Question: I used this as my XML file. I want to collapse the toolbar when I scroll, keeping the tab bar fixed, but the system taskbar collapses, and not the toolbar.
'''
<?xml version="1.0" encoding="utf-8"?>
<android.support.design.widget.CoordinatorLayout xmlns:android="http://schemas.android.com/apk/res/android"
xmlns:app="http://schemas.android.com/apk/res-auto"
xmlns:tools="http://schemas.android.com/tools"
android:layout_width="match_parent"
android:layout_height="match_parent"
android:fitsSystemWindows="true"
tools:context="com.example.sayan.kennel.MainActivity">
<android.support.design.widget.AppBarLayout
android:layout_width="match_parent"
android:layout_height="wrap_content"
android:theme="@style/AppTheme.AppBarOverlay">
<android.support.v7.widget.Toolbar
android:id="@+id/toolbar"
android:layout_width="match_parent"
android:layout_height="?attr/actionBarSize"
android:background="?attr/colorPrimary"
app:layout_scrollFlags="scroll|enterAlways"/>
<android.support.design.widget.TabLayout
android:layout_width="match_parent"
android:layout_height="wrap_content"
android:id="@+id/tab"/>
</android.support.design.widget.AppBarLayout>
<android.support.v4.view.ViewPager
android:layout_width="match_parent"
android:layout_height="match_parent"
app:layout_behavior="@string/appbar_scrolling_view_behavior"
android:id="@+id/viewpager"/>
<include layout="@layout/content_main" />
<android.support.design.widget.FloatingActionButton
android:id="@+id/fab"
android:layout_width="wrap_content"
android:layout_height="wrap_content"
android:layout_gravity="bottom|end"
android:layout_margin="@dimen/fab_margin"
android:src="@android:drawable/ic_dialog_email" />
</android.support.design.widget.CoordinatorLayout>
'''
This is how the screen looks

Now if I remove the property 'fitsSystemWindows="true"', the toolbar collapses correctly, but the system toolbar becomes completely white.
As suggested in a answer by Uttam Panchasara, I included the toolbar in a CollapsingToolbarLayout, and now this is what it looks like
<URL>
The XML file I used is this
'''
<?xml version="1.0" encoding="utf-8"?>
<android.support.design.widget.CoordinatorLayout xmlns:android="http://schemas.android.com/apk/res/android"
xmlns:app="http://schemas.android.com/apk/res-auto"
xmlns:tools="http://schemas.android.com/tools"
android:layout_width="match_parent"
android:layout_height="match_parent"
android:fitsSystemWindows="true"
tools:context="com.example.sayan.kennel.MainActivity">
<android.support.design.widget.AppBarLayout
android:layout_width="match_parent"
android:layout_height="wrap_content"
android:theme="@style/AppTheme.AppBarOverlay">
<android.support.design.widget.CollapsingToolbarLayout
android:id="@+id/collapsing_toolbar"
android:layout_width="match_parent"
android:layout_height="match_parent"
android:fitsSystemWindows="true"
app:contentScrim="?attr/colorPrimary"
app:expandedTitleMarginEnd="64dp"
app:expandedTitleMarginStart="48dp"
app:layout_scrollFlags="scroll|enterAlways">
<android.support.v7.widget.Toolbar
android:id="@+id/toolbar"
android:layout_width="match_parent"
android:layout_height="?attr/actionBarSize"
android:background="?attr/colorPrimary"
app:layout_scrollFlags="scroll|enterAlways"/>
</android.support.design.widget.CollapsingToolbarLayout>
<android.support.design.widget.TabLayout
android:layout_width="match_parent"
android:layout_height="wrap_content"
android:id="@+id/tab"/>
</android.support.design.widget.AppBarLayout>
<android.support.v4.view.ViewPager
android:layout_width="match_parent"
android:layout_height="match_parent"
app:layout_behavior="@string/appbar_scrolling_view_behavior"
android:id="@+id/viewpager"/>
<include layout="@layout/content_main" />
<android.support.design.widget.FloatingActionButton
android:id="@+id/fab"
android:layout_width="wrap_content"
android:layout_height="wrap_content"
android:layout_gravity="bottom|end"
android:layout_margin="@dimen/fab_margin"
android:src="@android:drawable/ic_dialog_email" />
</android.support.design.widget.CoordinatorLayout>
'''
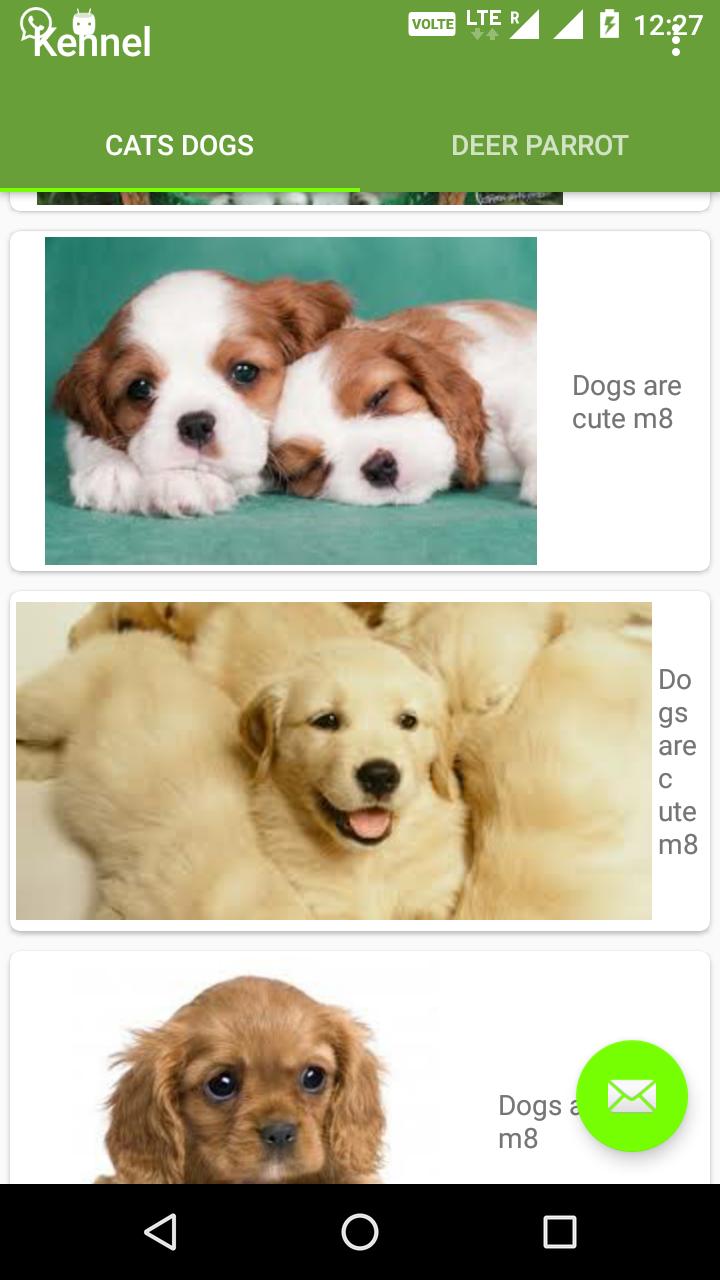
Answer: put Toolbar In CollapsingToolbarLayout inside your AppBarLayout like this :
'''
<android.support.design.widget.AppBarLayout
android:layout_width="match_parent"
android:layout_height="wrap_content"
android:theme="@style/AppTheme.AppBarOverlay">
<android.support.design.widget.CollapsingToolbarLayout
android:id="@+id/collapsing_toolbar"
android:layout_width="match_parent"
android:layout_height="match_parent"
android:fitsSystemWindows="true"
app:contentScrim="?attr/colorPrimary"
app:expandedTitleMarginEnd="64dp"
app:expandedTitleMarginStart="48dp"
app:layout_scrollFlags="scroll|enterAlways">
<android.support.v7.widget.Toolbar
android:id="@+id/toolbar"
android:layout_width="match_parent"
android:layout_height="?attr/actionBarSize"
android:background="?attr/colorPrimary"
app:layout_scrollFlags="scroll|enterAlways"/>
</android.support.design.widget.CollapsingToolbarLayout>
<android.support.design.widget.TabLayout
android:layout_width="match_parent"
android:layout_height="wrap_content"
android:id="@+id/tab"/>
</android.support.design.widget.AppBarLayout>
'''